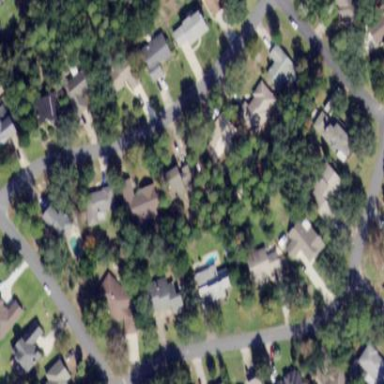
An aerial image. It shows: Residential area composed of single-family homes.